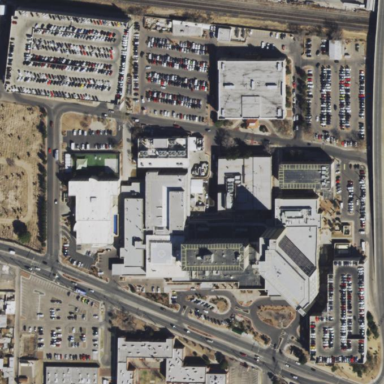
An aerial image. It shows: Healthcare facility identified as hospital.